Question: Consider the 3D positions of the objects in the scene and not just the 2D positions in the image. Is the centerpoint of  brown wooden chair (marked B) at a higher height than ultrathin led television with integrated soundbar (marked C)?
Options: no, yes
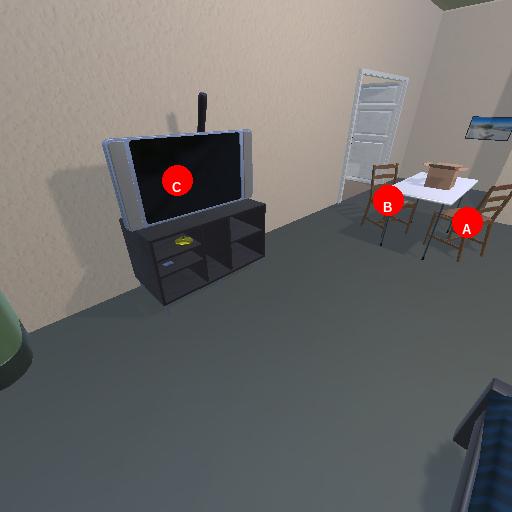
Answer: no